Question: I'm using an api that returns results like this:

> OK66443010
<URL>
Using C# what is the best way to get the value of a specific line, like the 2nd line.
I just want the "500"
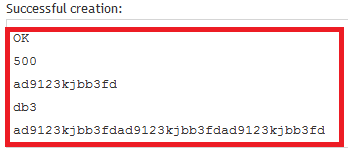
Answer: It can be as simple as this (assuming that the lines are separated with '"
"', you should check this with your return value):
'''
var lines = result.Split("
");
var code = lines.Length >= 2 ? lines[1] : null;
'''